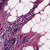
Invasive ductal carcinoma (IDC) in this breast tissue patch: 1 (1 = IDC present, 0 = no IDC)